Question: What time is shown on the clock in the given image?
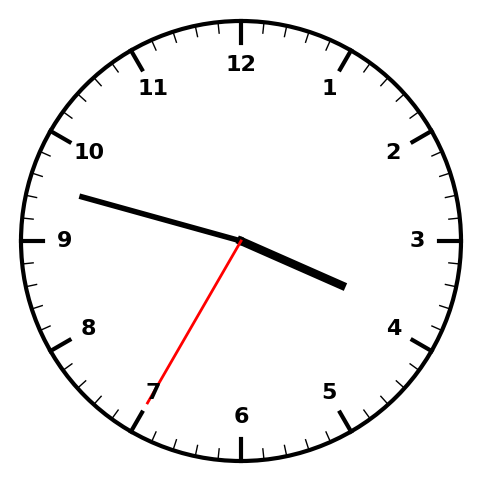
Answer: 03:47:35